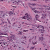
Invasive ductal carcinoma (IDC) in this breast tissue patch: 1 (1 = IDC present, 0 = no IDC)